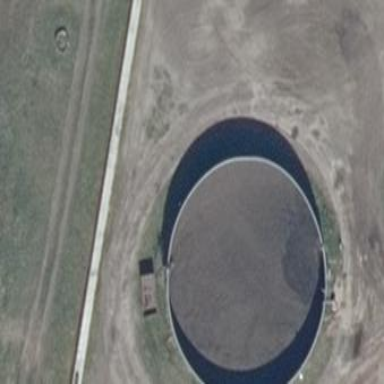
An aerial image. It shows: Storage tank building.